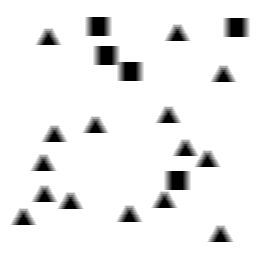
Squares: 5
Triangles: 15
Stars: 0
Total shapes: 20